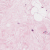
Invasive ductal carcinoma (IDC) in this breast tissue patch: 0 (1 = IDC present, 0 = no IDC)